Current action and preconditions to check: trajectory_clear

Your task: For each precondition in the list above, predict whether it will hold at this action.

Consider the current scene as observed from the mobile robot's camera, and analyze the predicted future states of all dynamic agents (e.g., people, animals, vehicles, or any moving entities) within the NEXT SECOND.

IMPORTANT: Only answer "very likely" if you are absolutely certain—based on strong, clear evidence—that a dynamic agent will violate the precondition in the predicted future state. Do NOT answer "very likely" for unlikely, ambiguous, or low-probability risks.

Ask yourself for each precondition: Is there a high probability, with clear and convincing evidence, that the predicted future states of any dynamic agent will interfere with the predicted future state of the currently executing action within the NEXT SECOND, causing that precondition to fail?

Assess the risk level based on these predictions. Use "likely" or "very likely" if motions create a clear risk of interference.

Use "neutral" or "improbable" if agents are nearby but their predicted paths are clearly diverging or non-conflicting.

Failure Risk Categories: "very improbable", "improbable", "neutral", "likely", "very likely"

Answer Format: Output ONLY the probability_of_failure value from these categories: "very improbable", "improbable", "neutral", "likely", "very likely"

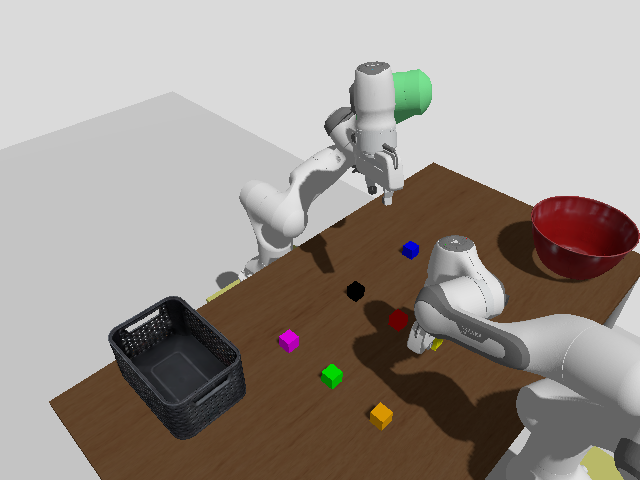

Answer: improbable